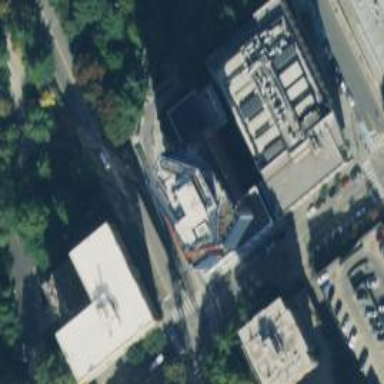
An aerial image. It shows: Part of building.